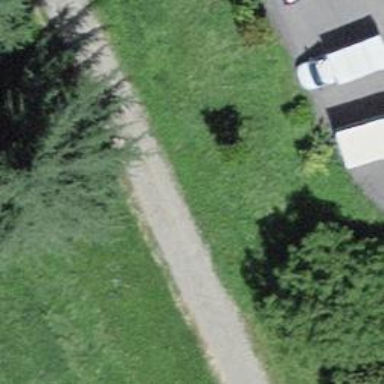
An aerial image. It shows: Driveway with pebblestone surface.